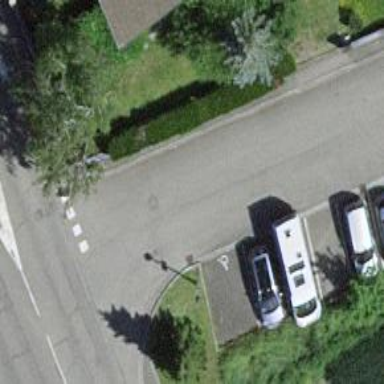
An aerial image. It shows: Smoothly paved residential road.